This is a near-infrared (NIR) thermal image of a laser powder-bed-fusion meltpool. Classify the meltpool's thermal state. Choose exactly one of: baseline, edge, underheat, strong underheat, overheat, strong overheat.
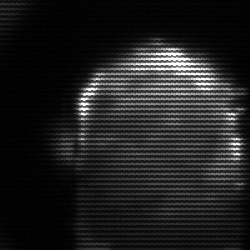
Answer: baseline